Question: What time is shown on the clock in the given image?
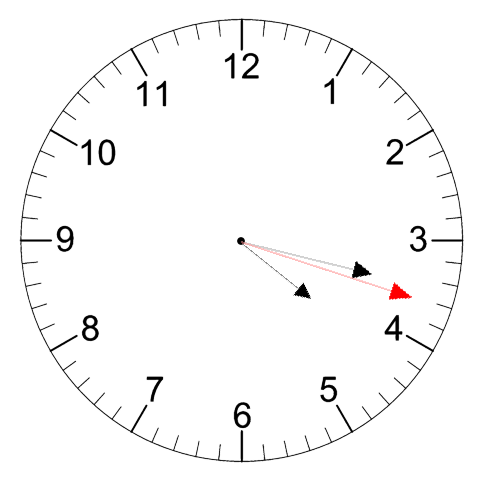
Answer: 04:17:18